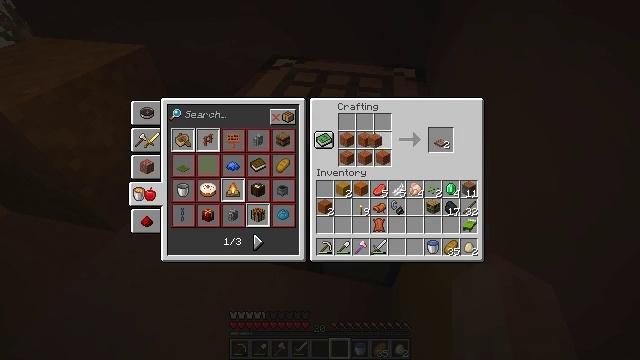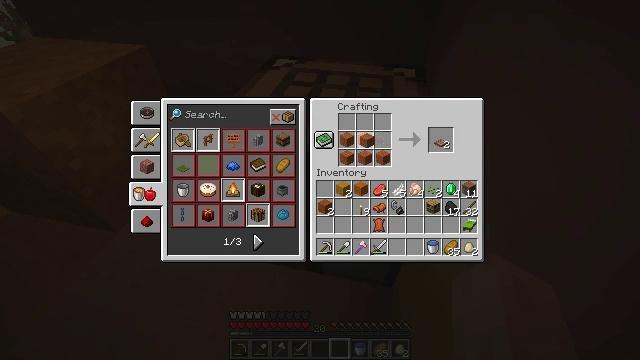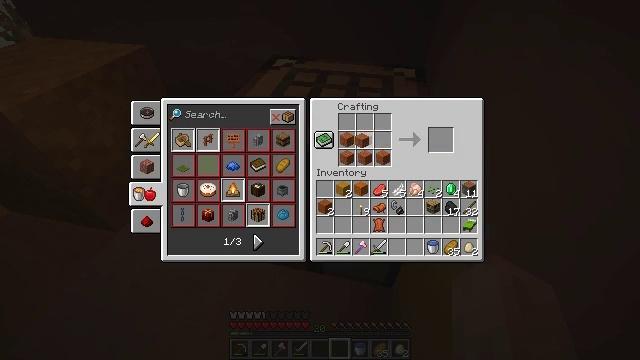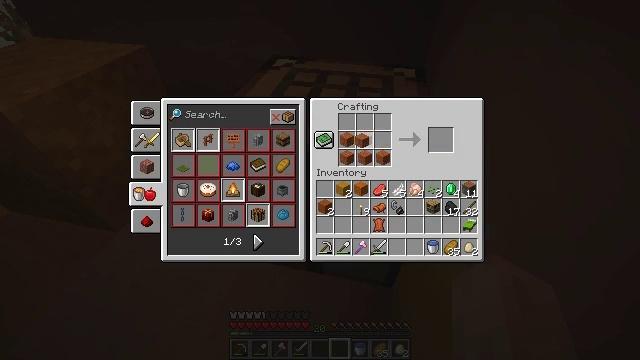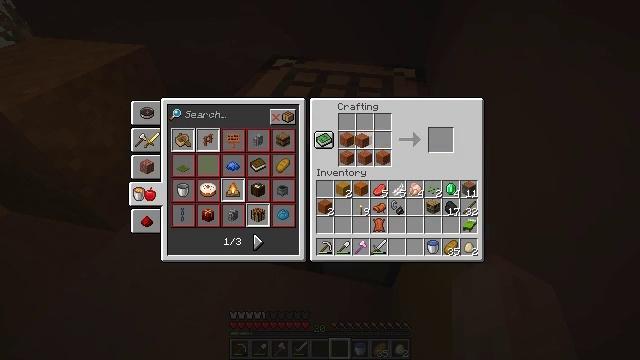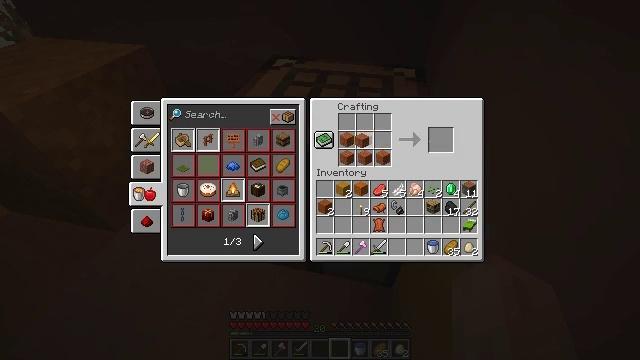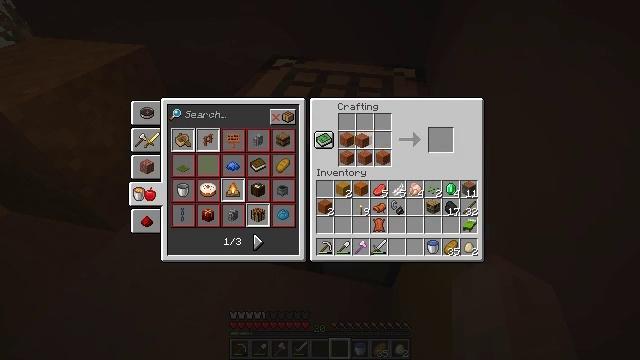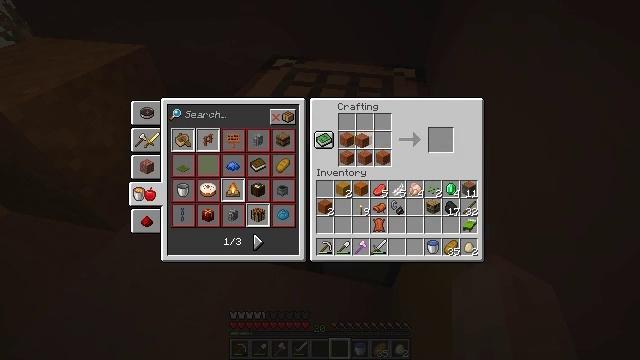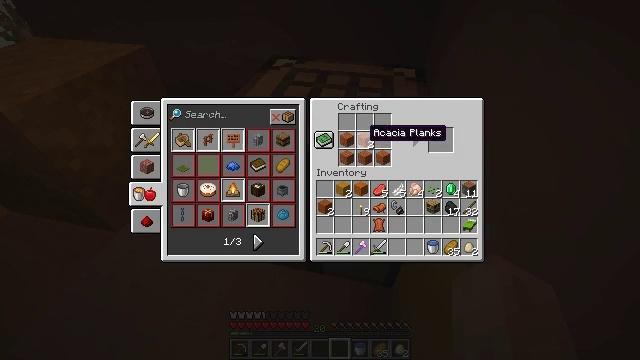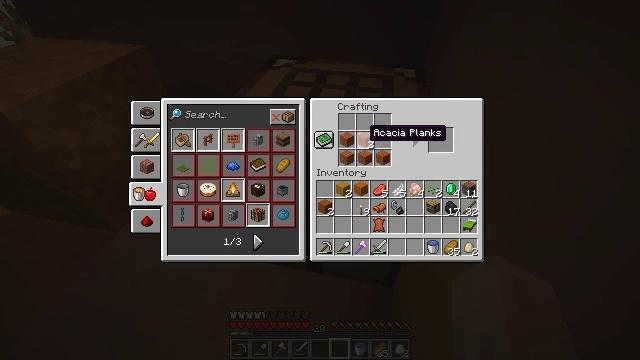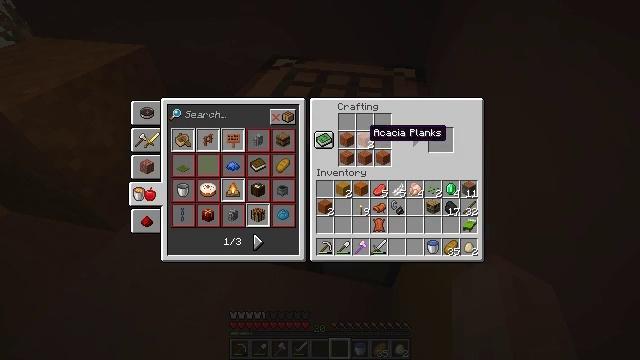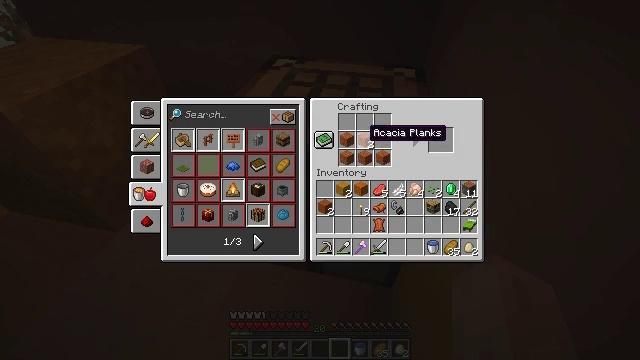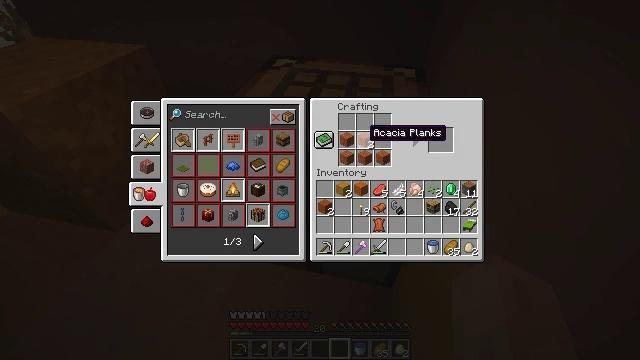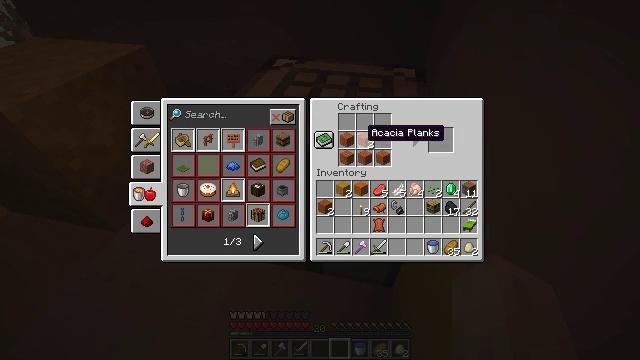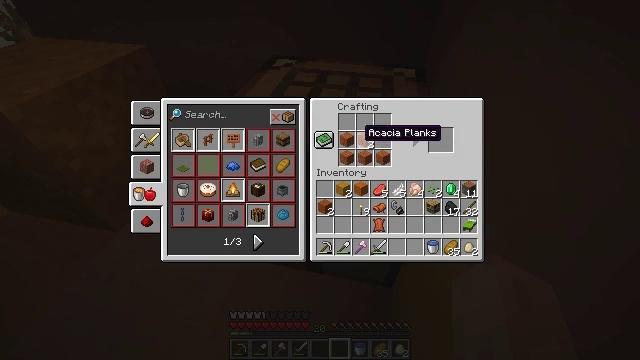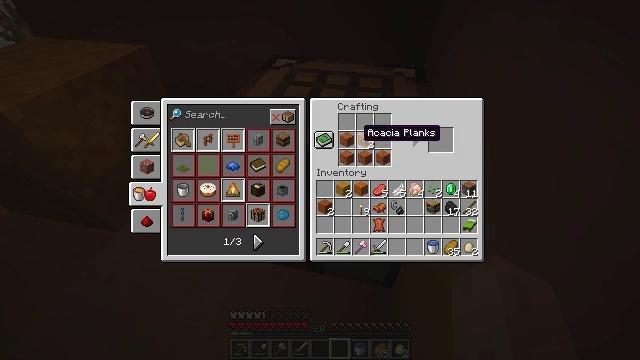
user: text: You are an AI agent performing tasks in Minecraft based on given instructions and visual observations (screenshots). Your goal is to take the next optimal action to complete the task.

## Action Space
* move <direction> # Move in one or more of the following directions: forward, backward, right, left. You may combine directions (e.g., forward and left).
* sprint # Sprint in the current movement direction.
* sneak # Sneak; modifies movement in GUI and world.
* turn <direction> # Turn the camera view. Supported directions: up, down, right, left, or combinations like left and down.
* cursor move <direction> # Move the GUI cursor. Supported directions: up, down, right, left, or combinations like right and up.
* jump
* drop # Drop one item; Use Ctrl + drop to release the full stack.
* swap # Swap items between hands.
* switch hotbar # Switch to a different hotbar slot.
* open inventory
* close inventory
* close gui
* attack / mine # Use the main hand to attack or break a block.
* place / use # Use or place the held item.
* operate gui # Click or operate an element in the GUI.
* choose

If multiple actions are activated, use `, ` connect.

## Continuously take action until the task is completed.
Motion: motion action
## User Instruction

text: Craft a set of acacia slabs.
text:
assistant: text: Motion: cursor move left
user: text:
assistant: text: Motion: no_op
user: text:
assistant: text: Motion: no_op
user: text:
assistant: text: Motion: no_op
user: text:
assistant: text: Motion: operate gui
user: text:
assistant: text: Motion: operate gui
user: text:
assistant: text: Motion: operate gui
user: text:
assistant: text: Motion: no_op
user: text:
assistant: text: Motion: no_op
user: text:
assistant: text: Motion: no_op
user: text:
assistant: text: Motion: no_op
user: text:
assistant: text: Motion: no_op
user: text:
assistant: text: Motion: no_op
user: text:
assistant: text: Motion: no_op
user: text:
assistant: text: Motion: no_op
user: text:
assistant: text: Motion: no_op
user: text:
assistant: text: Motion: operate gui
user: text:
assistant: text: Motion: operate gui
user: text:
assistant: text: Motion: operate gui
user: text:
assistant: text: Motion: no_op
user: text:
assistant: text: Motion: no_op
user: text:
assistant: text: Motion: no_op
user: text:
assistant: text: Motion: no_op
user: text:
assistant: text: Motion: no_op
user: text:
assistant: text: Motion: no_op
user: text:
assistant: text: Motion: no_op
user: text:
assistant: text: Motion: operate gui
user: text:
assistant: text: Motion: operate gui
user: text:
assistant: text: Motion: operate gui
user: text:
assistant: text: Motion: no_op